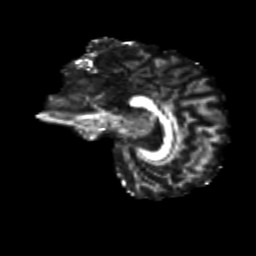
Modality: FA
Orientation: sagittal
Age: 22
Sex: female
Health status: healthy
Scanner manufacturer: siemens
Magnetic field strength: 3 T
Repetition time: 8.6 s
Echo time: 0.095 s